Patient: sex F, age 35
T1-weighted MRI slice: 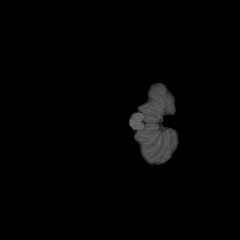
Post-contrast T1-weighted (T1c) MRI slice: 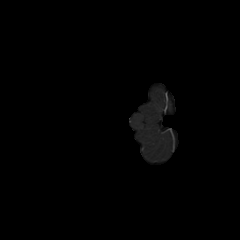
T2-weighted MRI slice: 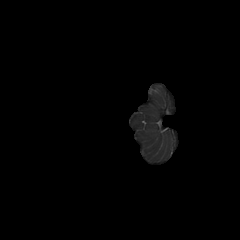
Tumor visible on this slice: no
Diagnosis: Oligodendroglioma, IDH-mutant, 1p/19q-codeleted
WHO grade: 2